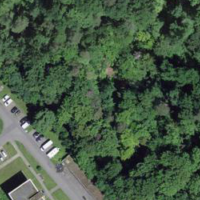
EUNIS habitat code: 41
Species observed at this site:
Galeopsis tetrahit
Aesculus hippocastanum
Lapsana communis
Geranium robertianum
Acer pseudoplatanus